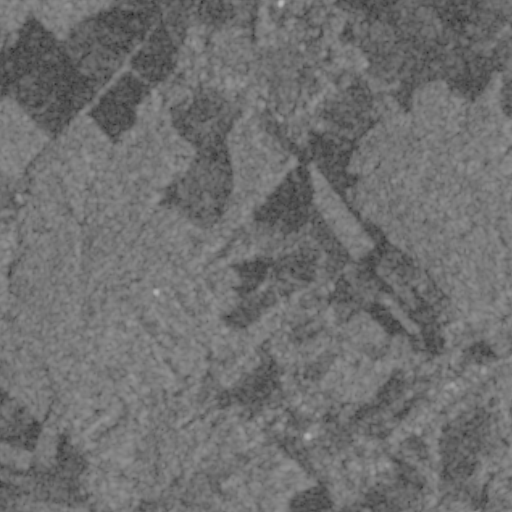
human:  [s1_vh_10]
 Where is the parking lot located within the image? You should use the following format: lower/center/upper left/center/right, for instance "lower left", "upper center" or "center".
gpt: The parking lot is located in the upper center of the image.
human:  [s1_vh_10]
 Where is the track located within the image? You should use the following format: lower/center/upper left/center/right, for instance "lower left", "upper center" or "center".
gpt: The track is located in the upper right of the image.
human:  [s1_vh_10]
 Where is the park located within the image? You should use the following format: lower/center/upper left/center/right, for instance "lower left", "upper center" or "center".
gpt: There is no park in the image.

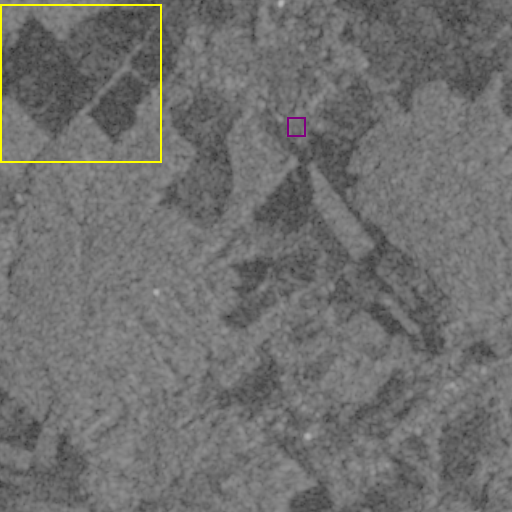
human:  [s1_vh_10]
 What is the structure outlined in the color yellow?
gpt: The structure outlined in yellow is a crop field.
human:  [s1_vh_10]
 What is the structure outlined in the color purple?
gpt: The structure outlined in purple is a park.
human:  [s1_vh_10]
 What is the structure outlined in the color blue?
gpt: There is no blue outline.